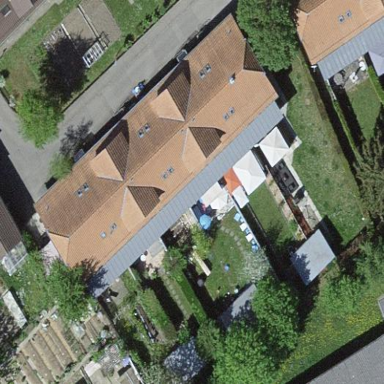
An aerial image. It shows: Terrace building.